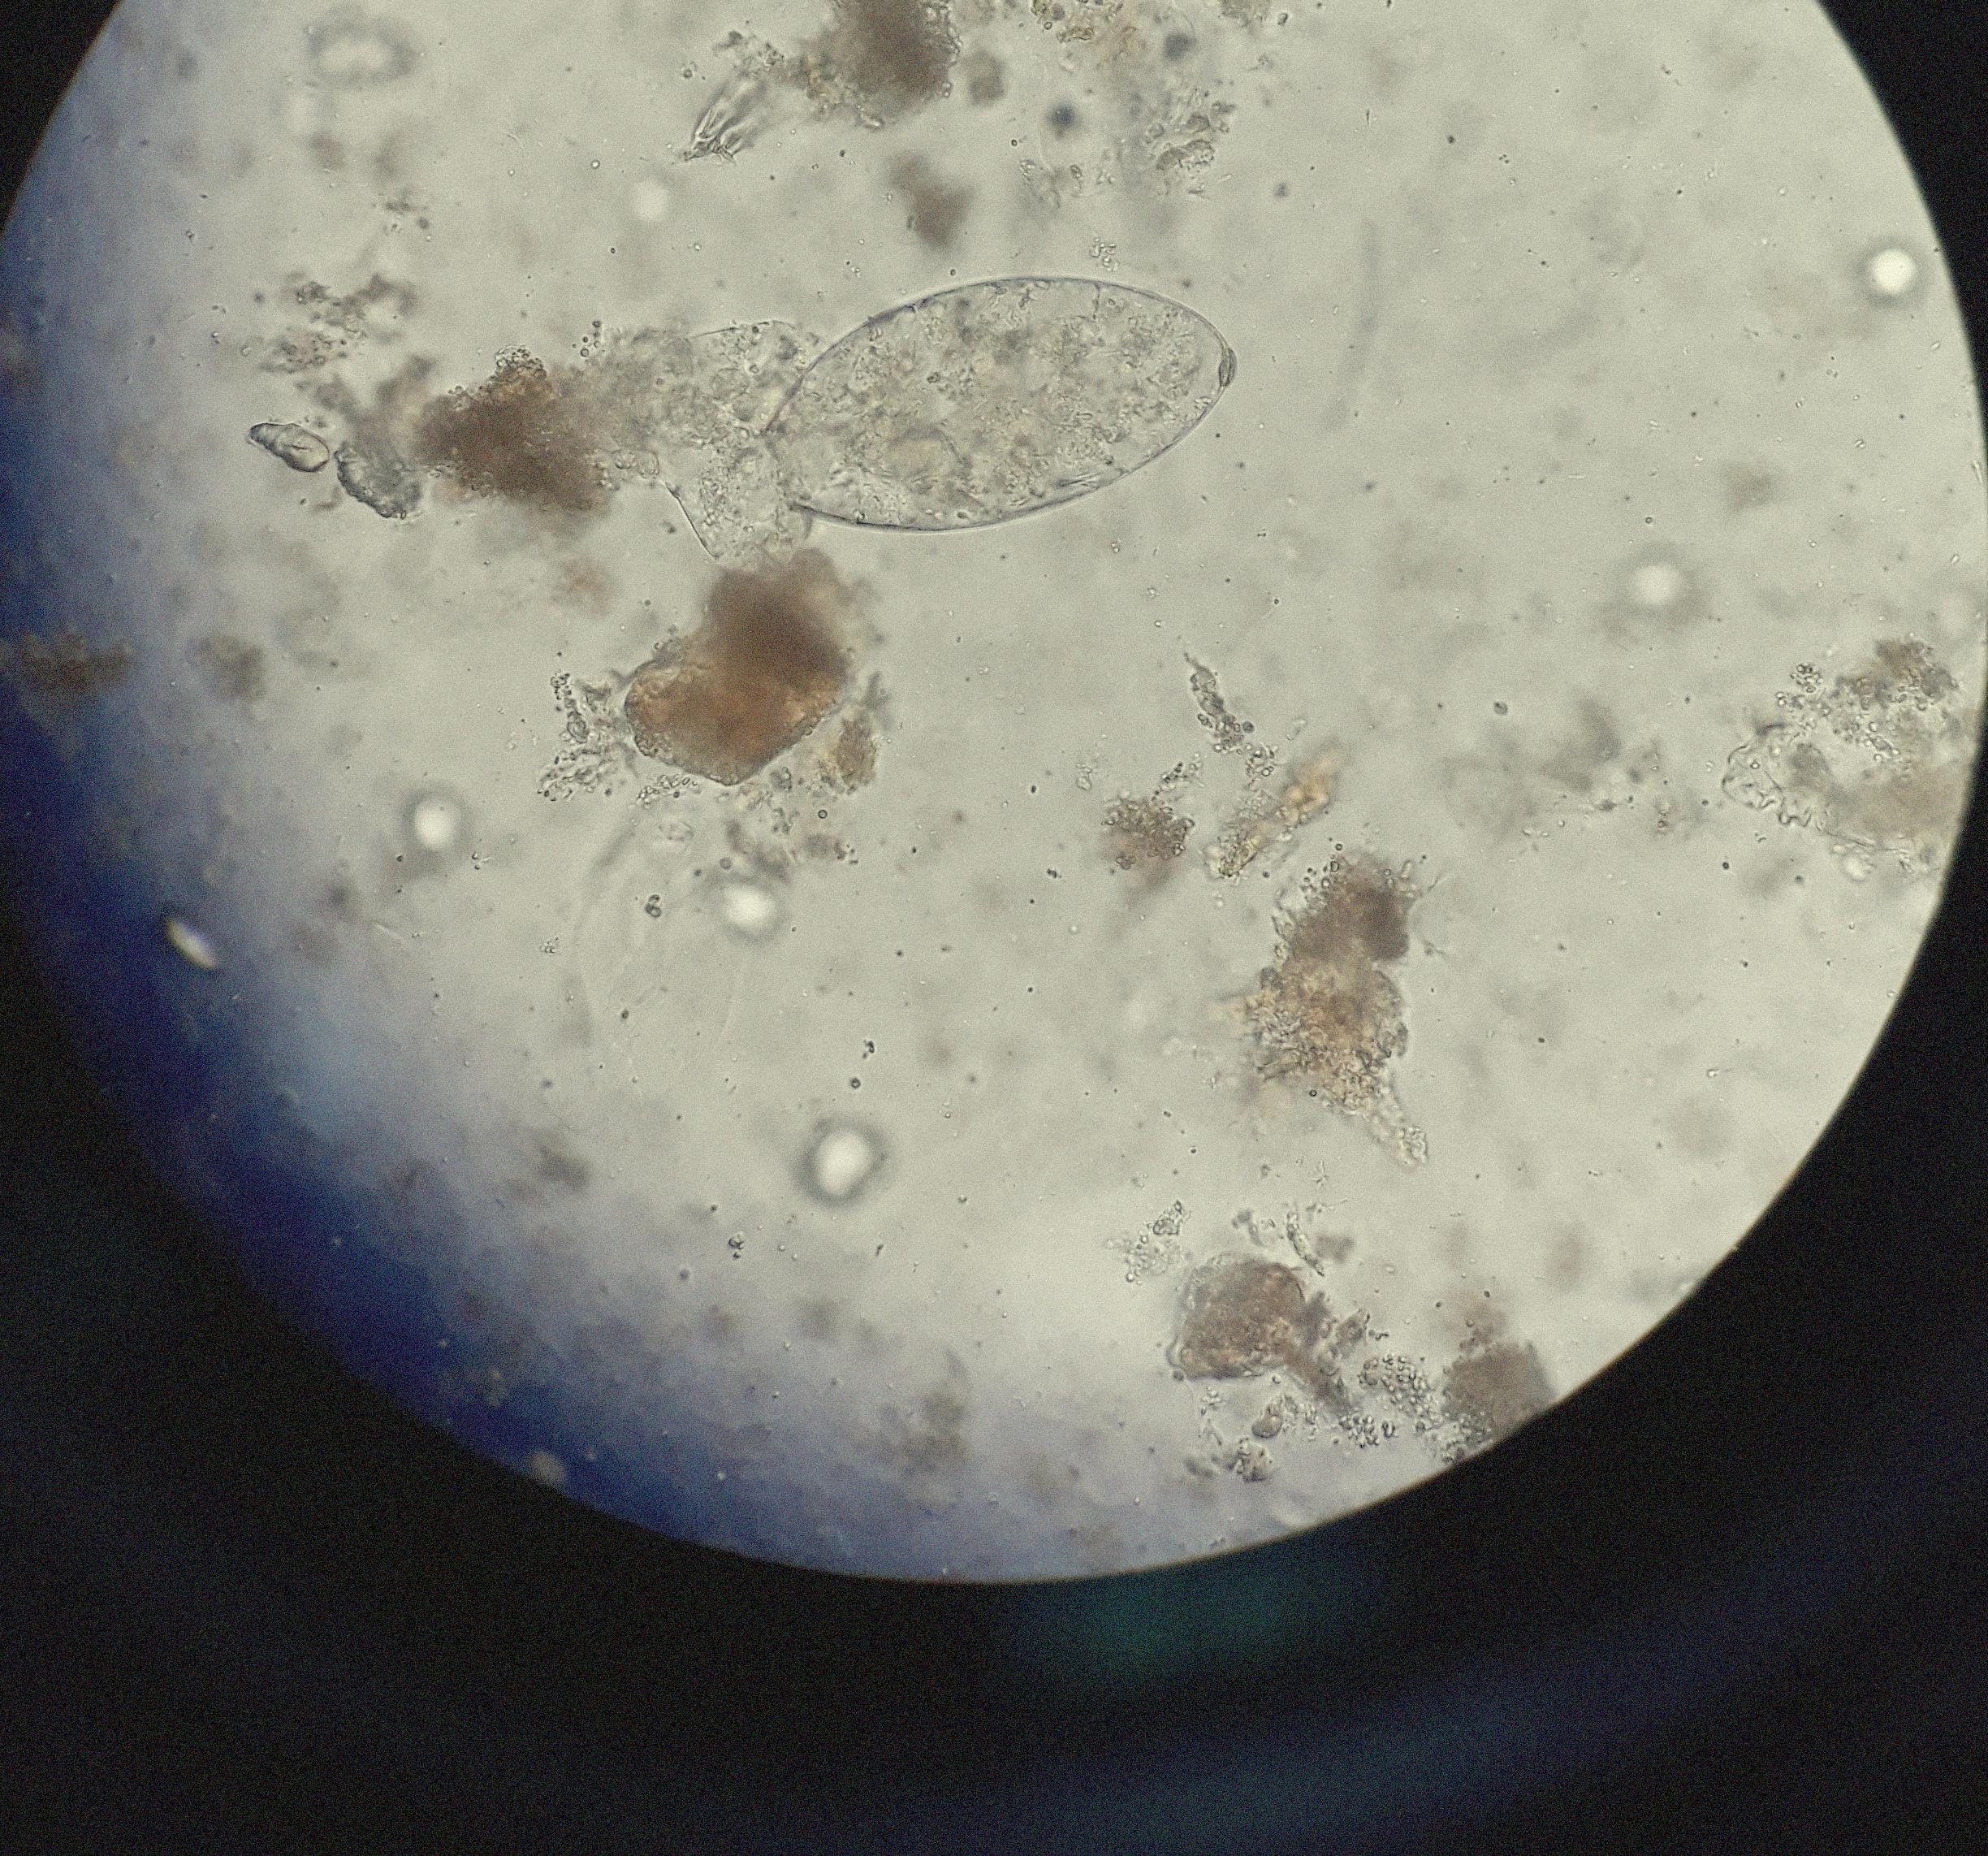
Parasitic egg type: Fasciolopsis buski